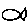
Label: fish